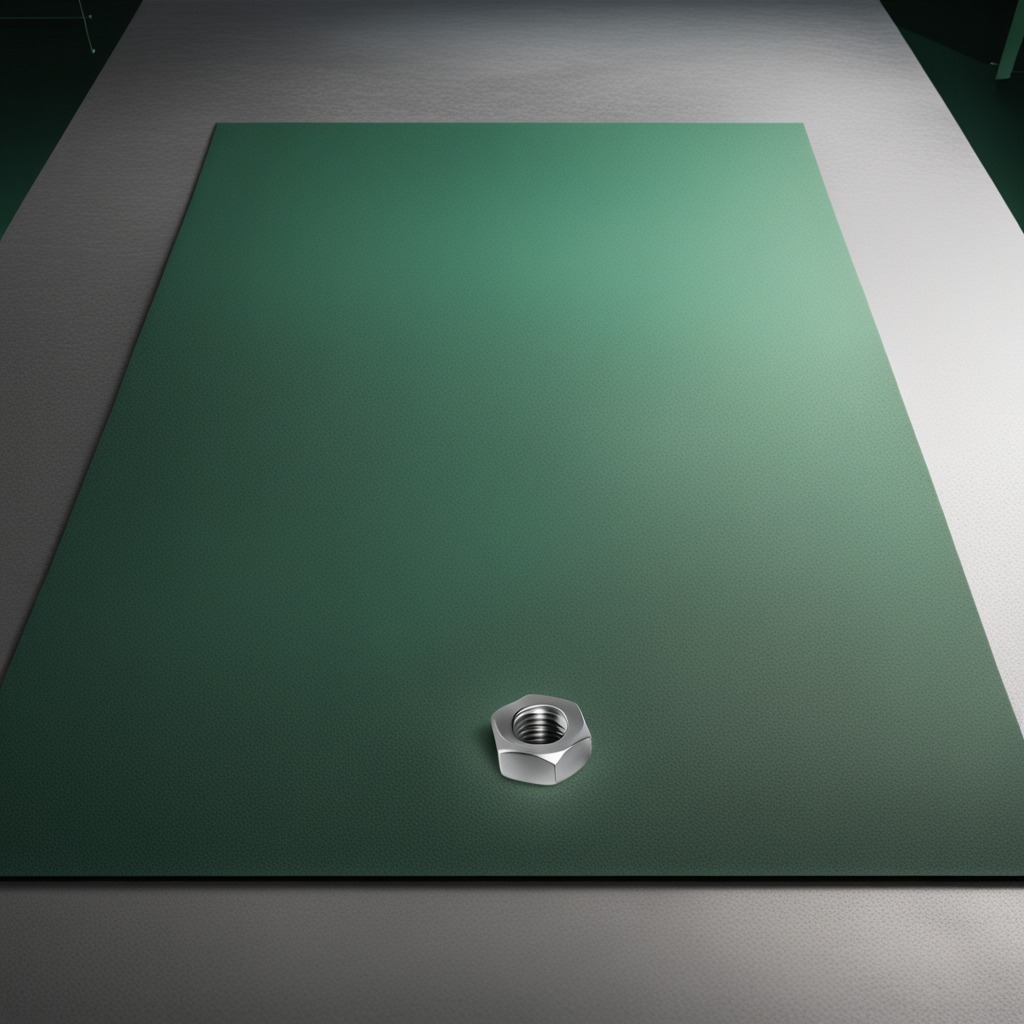
A metal nut is lying on the clean granite tabletop covered with a green rubber mat inside a workshop under bright overhead lighting crisp shadows high clarity worn but beneath the mat.